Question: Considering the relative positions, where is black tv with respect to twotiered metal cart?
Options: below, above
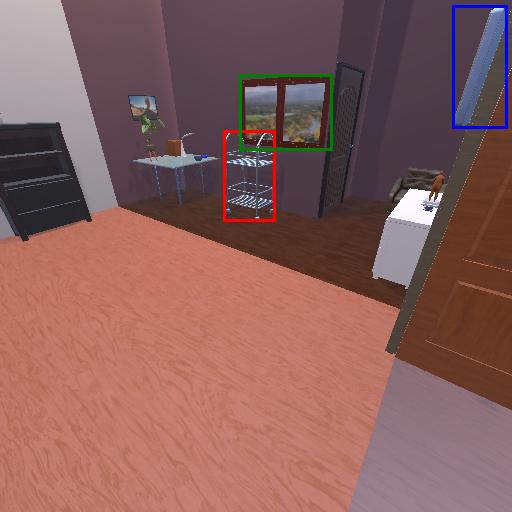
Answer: below